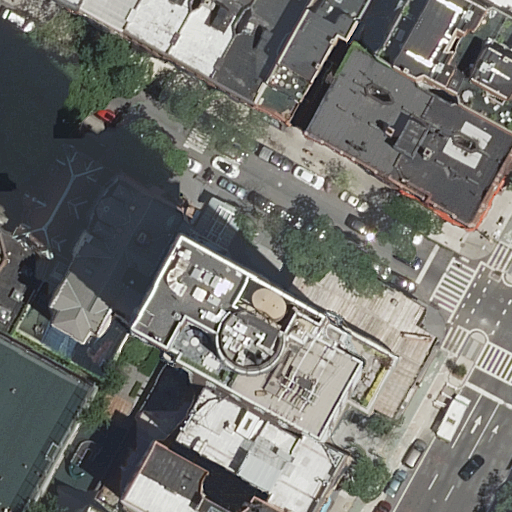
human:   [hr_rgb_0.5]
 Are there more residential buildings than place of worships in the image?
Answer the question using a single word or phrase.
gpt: yes

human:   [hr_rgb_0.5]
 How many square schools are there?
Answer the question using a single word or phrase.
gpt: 0

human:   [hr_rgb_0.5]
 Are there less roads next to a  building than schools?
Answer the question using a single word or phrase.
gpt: no

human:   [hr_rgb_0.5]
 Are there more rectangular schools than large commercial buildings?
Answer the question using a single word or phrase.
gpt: no

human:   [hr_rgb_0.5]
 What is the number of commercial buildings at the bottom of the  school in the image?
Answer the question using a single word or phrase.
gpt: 0

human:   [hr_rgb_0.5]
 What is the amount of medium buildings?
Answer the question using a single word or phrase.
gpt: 11

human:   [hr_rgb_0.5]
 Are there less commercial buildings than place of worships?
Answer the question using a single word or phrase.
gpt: yes

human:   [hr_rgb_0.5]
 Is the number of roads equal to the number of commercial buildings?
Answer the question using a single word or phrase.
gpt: no

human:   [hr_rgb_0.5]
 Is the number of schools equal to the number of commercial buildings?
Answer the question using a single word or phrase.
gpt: no

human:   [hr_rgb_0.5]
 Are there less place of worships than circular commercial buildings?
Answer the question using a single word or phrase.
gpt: no

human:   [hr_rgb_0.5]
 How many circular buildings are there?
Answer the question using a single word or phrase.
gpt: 0

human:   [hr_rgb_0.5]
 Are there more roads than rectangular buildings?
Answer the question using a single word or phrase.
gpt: no

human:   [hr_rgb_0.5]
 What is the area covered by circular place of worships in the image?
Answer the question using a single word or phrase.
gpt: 0m2

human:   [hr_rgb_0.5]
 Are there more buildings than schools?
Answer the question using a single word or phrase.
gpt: yes

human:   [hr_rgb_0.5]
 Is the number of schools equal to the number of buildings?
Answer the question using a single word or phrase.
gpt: no

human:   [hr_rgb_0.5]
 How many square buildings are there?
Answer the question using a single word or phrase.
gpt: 0

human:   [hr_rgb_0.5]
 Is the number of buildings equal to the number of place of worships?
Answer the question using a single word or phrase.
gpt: no

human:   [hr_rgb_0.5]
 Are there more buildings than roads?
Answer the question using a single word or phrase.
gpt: yes

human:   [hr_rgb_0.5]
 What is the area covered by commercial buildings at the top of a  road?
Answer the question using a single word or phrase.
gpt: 0m2

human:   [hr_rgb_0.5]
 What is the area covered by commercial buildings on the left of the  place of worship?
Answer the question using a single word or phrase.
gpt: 0m2

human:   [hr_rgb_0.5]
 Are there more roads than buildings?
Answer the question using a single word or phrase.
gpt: no

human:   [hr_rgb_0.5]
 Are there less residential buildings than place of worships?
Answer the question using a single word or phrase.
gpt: no

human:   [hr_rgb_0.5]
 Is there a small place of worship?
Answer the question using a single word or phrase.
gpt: no

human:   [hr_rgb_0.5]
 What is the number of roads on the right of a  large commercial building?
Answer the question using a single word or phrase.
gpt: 0

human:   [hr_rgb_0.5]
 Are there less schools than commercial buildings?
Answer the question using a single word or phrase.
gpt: no

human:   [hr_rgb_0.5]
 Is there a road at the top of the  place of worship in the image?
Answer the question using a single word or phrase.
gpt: no

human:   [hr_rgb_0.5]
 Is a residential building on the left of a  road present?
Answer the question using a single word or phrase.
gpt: yes

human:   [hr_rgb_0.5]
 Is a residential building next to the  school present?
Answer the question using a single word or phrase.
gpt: yes

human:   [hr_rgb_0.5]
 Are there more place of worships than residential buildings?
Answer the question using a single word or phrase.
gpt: no

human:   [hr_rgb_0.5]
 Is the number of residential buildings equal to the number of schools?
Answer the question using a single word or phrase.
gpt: no

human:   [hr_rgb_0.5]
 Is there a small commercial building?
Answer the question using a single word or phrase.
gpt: no

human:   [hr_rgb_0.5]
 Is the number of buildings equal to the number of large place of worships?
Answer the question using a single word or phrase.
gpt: no

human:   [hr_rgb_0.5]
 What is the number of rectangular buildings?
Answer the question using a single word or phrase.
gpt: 5

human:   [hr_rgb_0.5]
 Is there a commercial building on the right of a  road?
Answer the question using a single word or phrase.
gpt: no

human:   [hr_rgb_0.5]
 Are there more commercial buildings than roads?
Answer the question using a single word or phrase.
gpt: no

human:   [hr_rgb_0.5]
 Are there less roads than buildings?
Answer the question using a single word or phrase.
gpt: yes

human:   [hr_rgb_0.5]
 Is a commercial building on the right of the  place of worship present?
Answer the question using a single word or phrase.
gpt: no